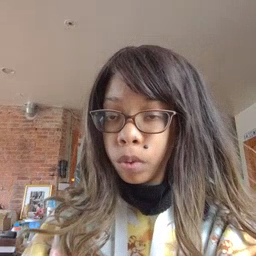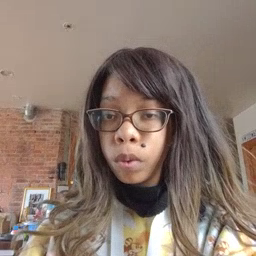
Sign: mitten